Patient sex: M
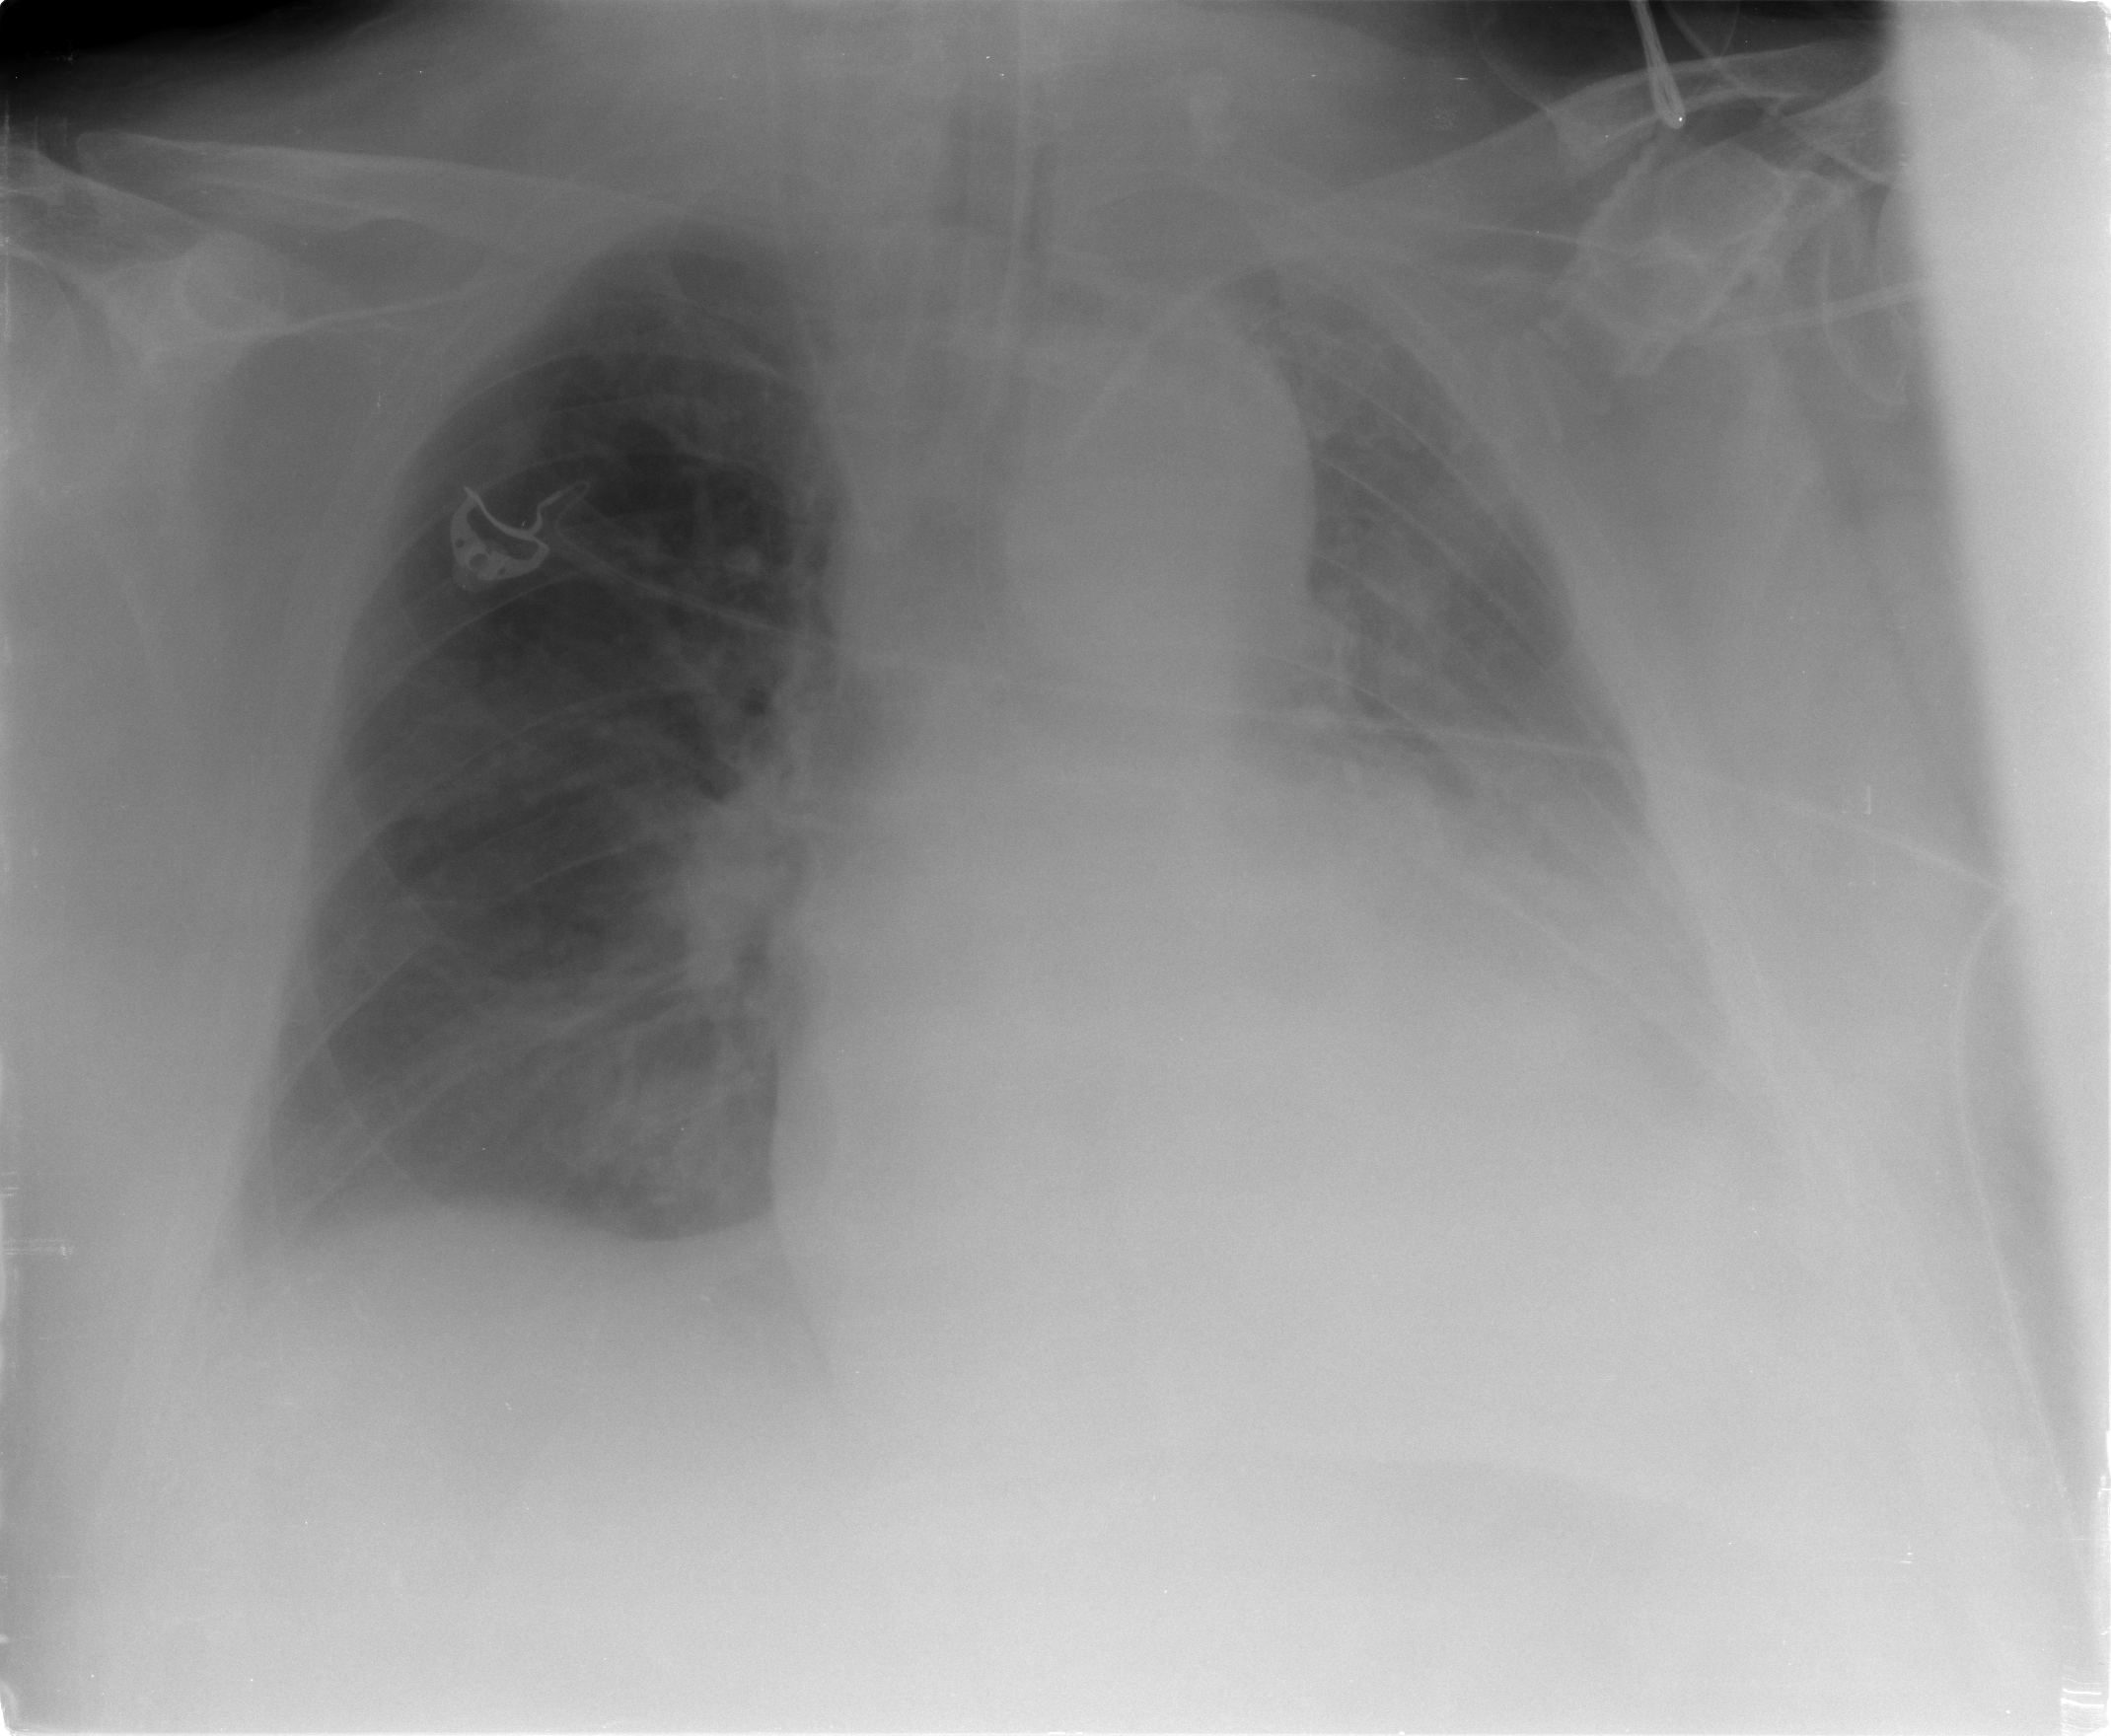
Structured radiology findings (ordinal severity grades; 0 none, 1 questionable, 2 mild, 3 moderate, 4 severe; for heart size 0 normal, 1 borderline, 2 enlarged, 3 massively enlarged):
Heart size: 2
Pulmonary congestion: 0
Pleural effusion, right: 2
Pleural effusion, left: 3
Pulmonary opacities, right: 2
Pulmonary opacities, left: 0
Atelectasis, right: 0
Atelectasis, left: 3